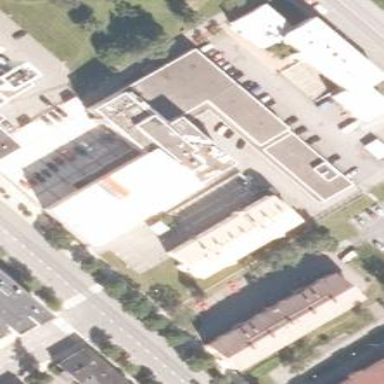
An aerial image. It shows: Police building.